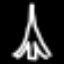
Label: The Eiffel Tower